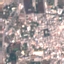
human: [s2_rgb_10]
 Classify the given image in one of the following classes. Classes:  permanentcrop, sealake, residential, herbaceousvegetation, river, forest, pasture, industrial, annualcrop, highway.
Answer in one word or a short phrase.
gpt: Residential